Field crop: maize
Growth stage: 2
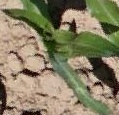
Species: maize